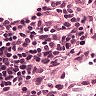
Metastatic tissue present: no